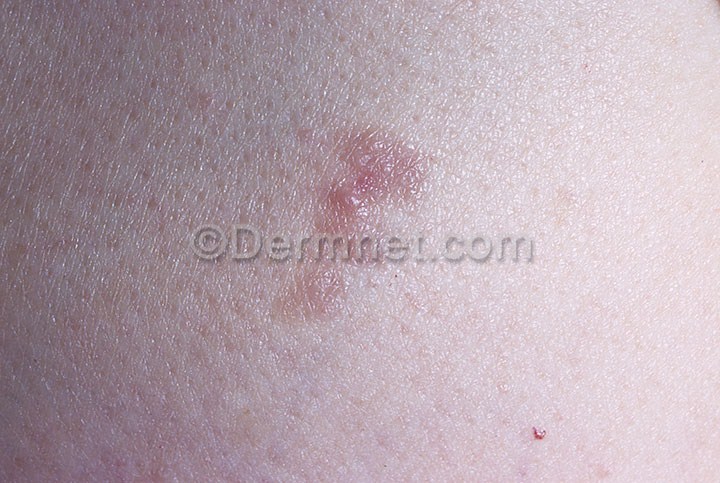
Disease: Seborrheic Keratoses and other Benign Tumors